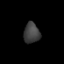
Tissue: prostate
Cell type: T cells
Senescence score: 0.2824
Nuclear area (px): 323
Mean DAPI intensity: 63.214